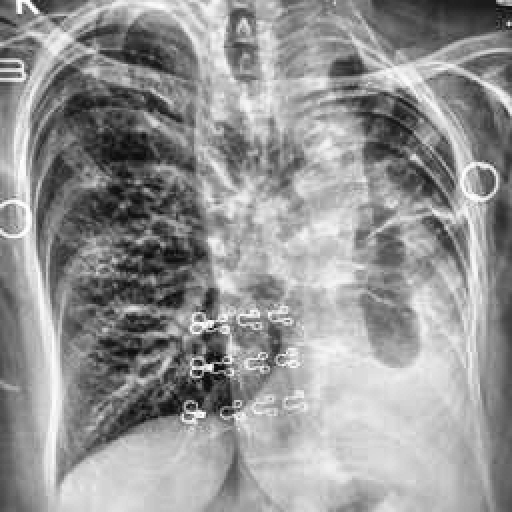
Finding: TUBERCULOSIS